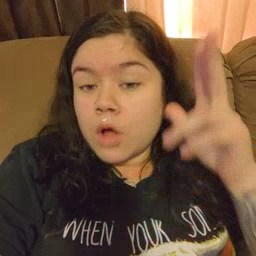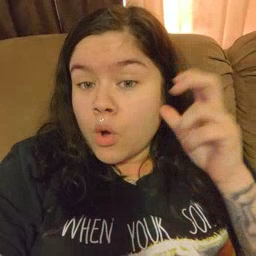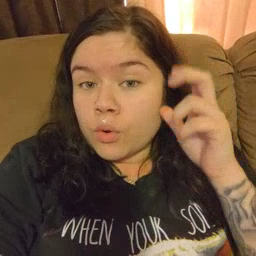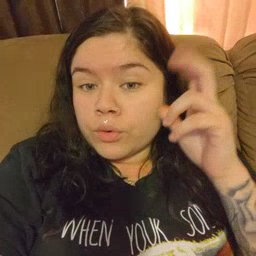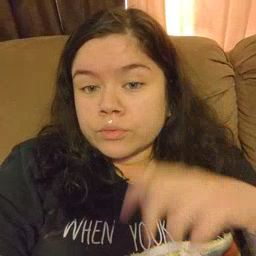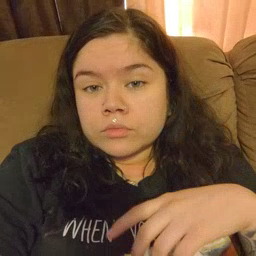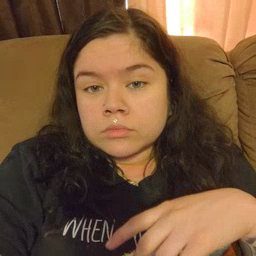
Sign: hear